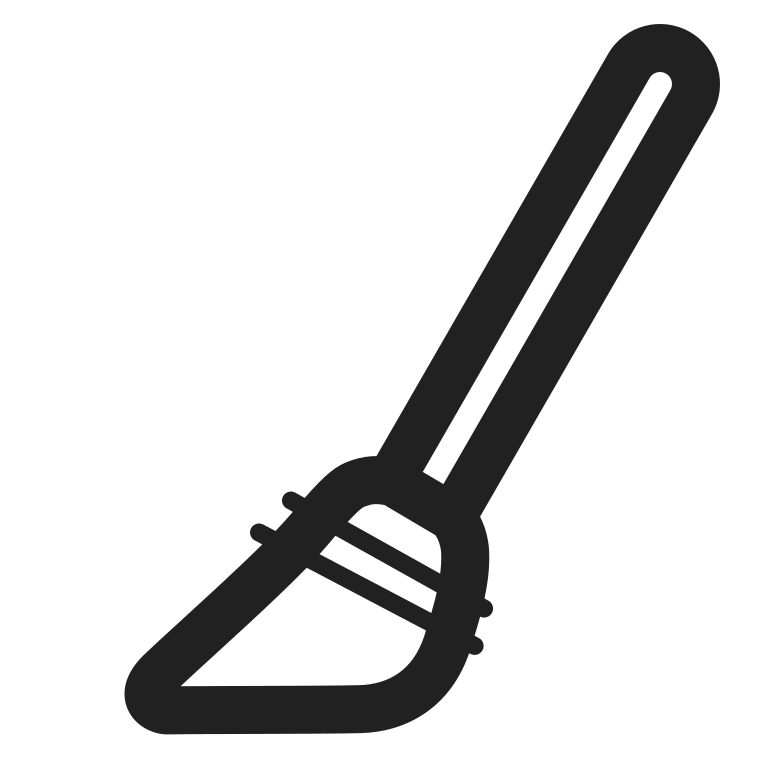
broom high contrast